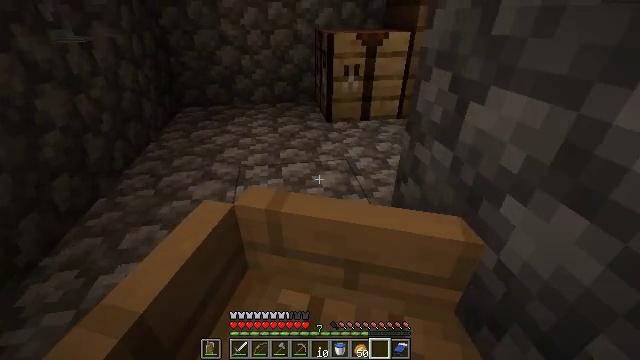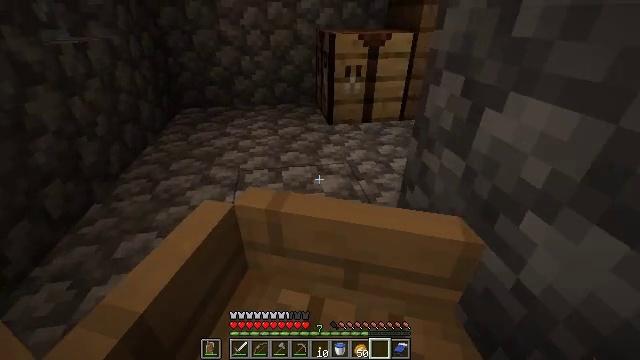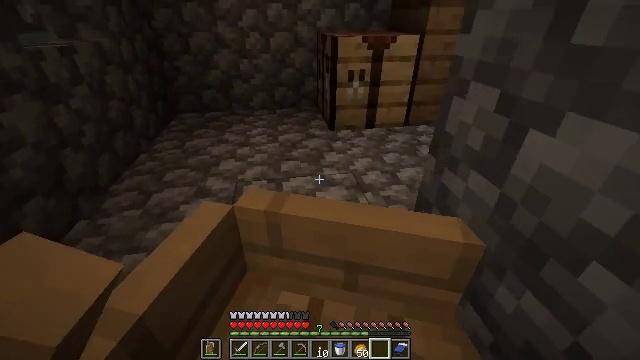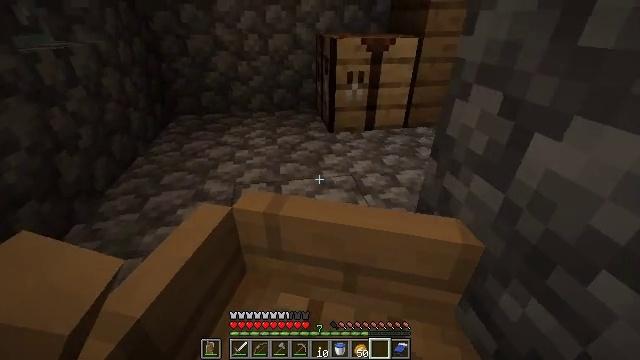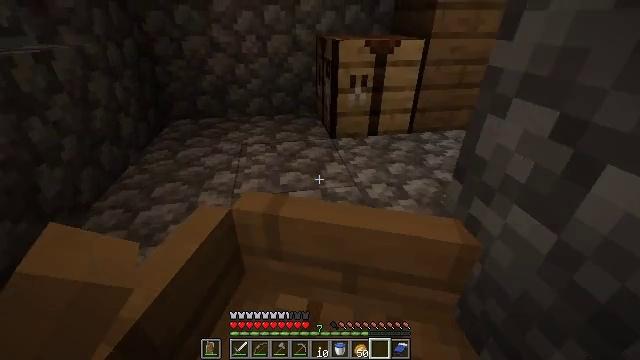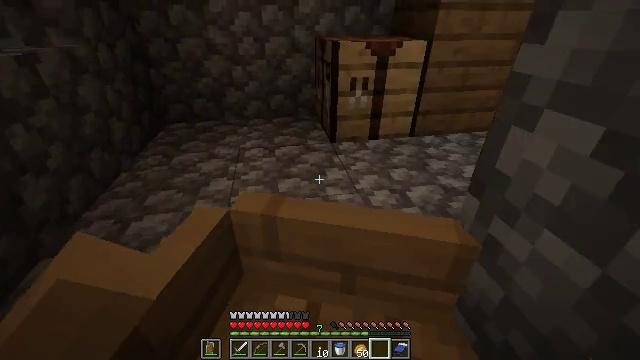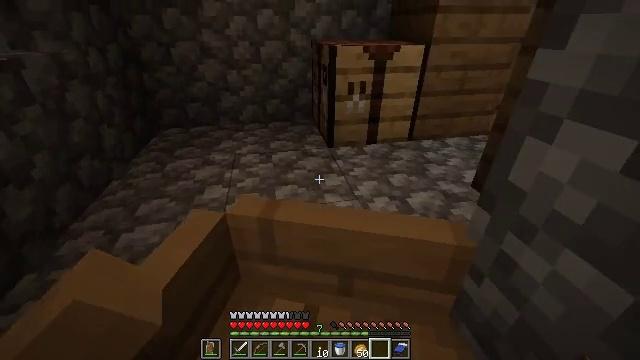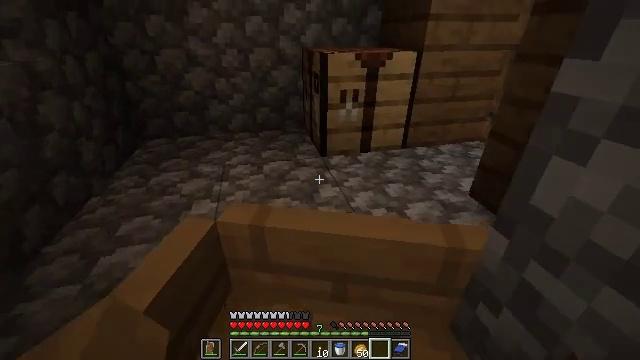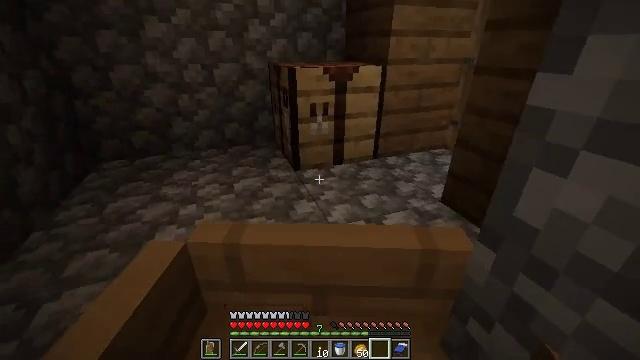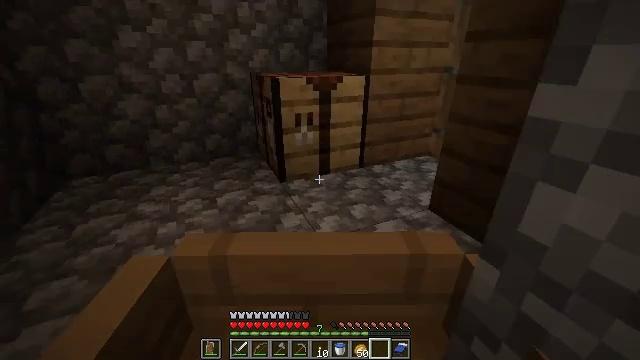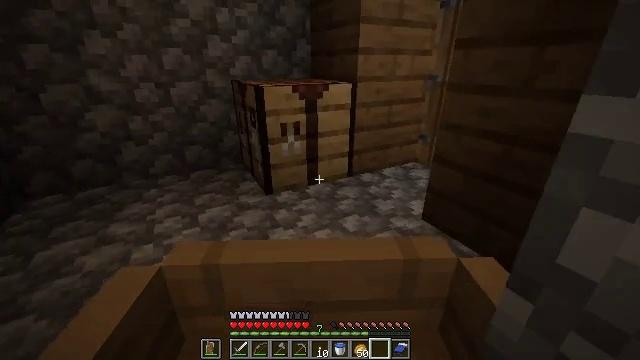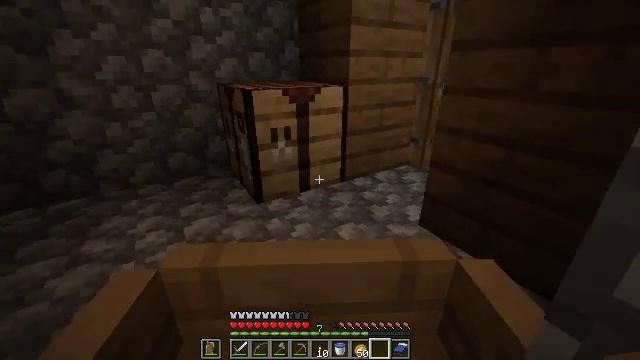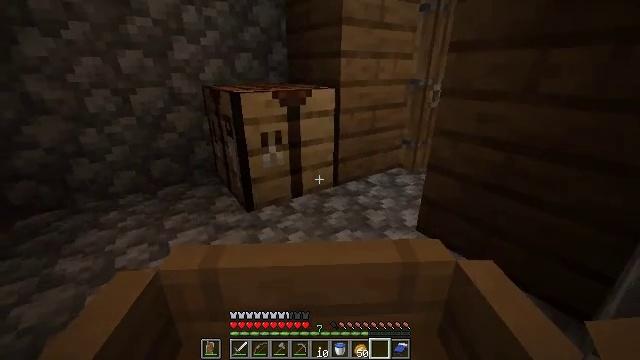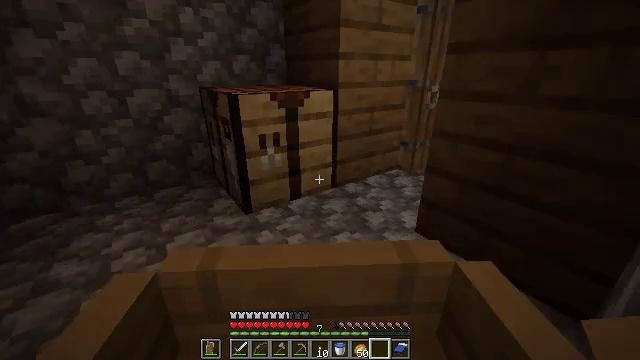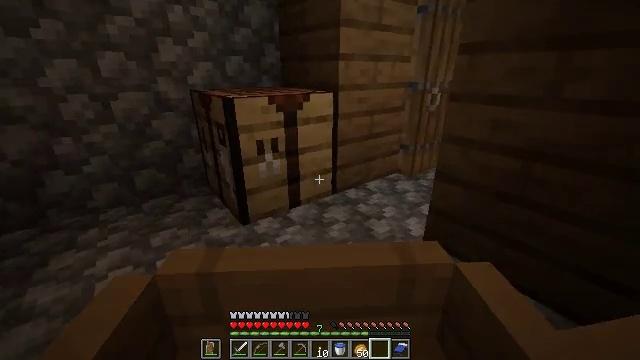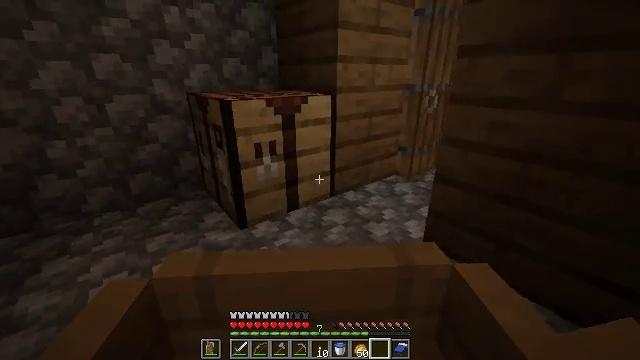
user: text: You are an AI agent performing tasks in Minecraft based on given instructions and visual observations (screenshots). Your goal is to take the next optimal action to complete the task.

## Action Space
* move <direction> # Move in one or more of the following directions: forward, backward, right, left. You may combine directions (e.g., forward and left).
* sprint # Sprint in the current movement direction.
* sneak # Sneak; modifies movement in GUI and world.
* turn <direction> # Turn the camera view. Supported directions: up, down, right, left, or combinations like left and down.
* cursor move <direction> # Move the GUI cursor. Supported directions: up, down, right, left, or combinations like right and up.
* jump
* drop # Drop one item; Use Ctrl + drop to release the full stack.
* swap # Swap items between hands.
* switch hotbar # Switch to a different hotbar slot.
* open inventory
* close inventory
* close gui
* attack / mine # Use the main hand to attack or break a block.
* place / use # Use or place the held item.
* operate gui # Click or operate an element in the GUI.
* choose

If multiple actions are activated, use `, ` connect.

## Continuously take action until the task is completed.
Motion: motion action
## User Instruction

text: Mine the blue bed to pick it up.
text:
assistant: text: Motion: move forward
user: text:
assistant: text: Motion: move forward
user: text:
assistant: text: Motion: move forward
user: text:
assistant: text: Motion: move forward
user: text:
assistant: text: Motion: move forward
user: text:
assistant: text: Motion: move forward
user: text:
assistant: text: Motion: move forward and move right, turn right and up
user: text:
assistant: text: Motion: move forward and move right, turn right and up
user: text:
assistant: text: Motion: move forward and move right, turn right and up
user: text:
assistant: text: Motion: move forward and move right, turn right and up
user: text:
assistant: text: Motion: move forward and move right
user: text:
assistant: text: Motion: move forward
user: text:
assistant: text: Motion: move forward
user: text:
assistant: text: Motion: move forward
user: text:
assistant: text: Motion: move forward
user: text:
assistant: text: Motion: move forward
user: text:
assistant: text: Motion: move forward, turn right
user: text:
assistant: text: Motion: move forward and move right
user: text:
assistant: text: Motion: move forward and move right
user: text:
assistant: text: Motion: move forward and move right
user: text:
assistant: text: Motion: move forward
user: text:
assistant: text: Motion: move forward and move right
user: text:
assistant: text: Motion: move forward and move right
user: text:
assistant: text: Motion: move forward and move right
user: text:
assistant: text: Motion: move forward and move right
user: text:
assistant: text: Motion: move forward and move right
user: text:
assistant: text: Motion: move forward and move right
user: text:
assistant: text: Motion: move forward and move right
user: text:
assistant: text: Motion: move forward and move right
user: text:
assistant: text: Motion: move forward and move right